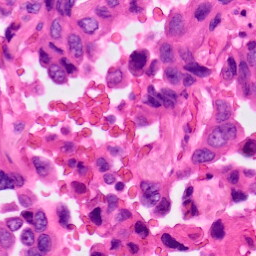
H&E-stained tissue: Lung